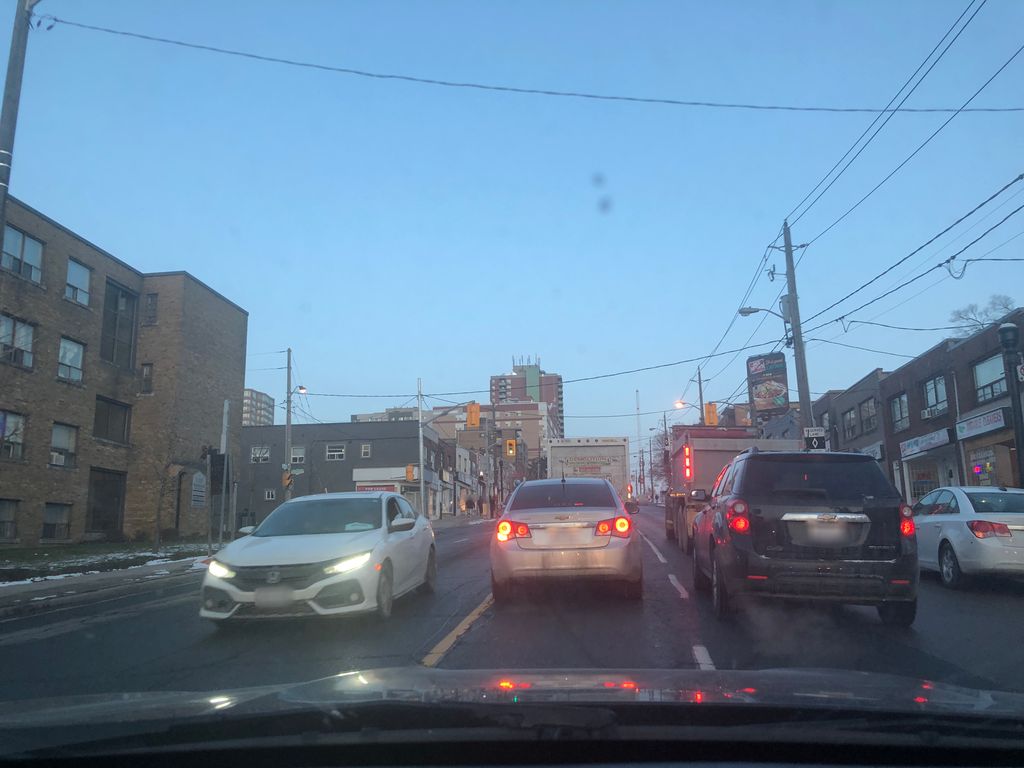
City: toronto